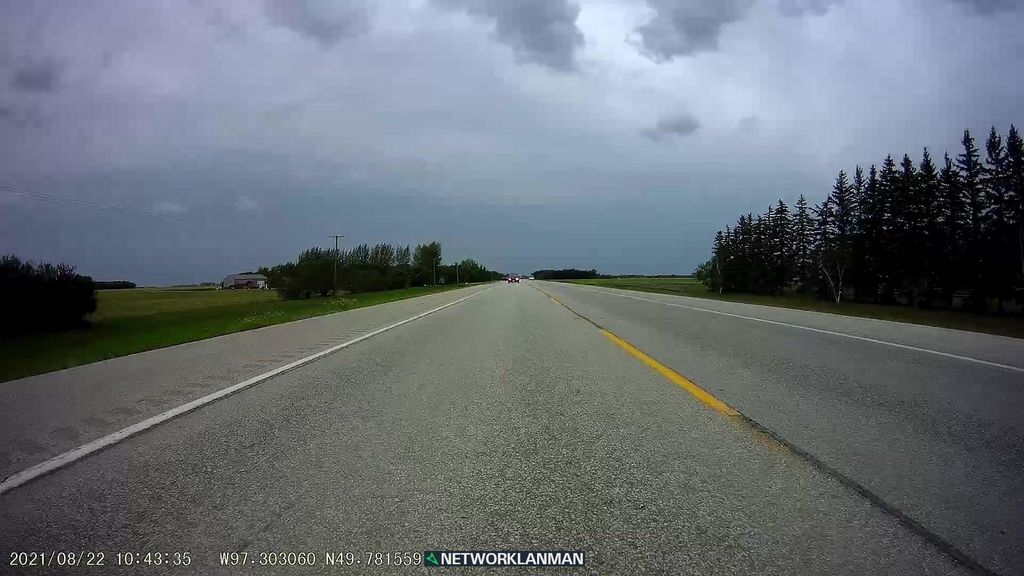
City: winnipeg